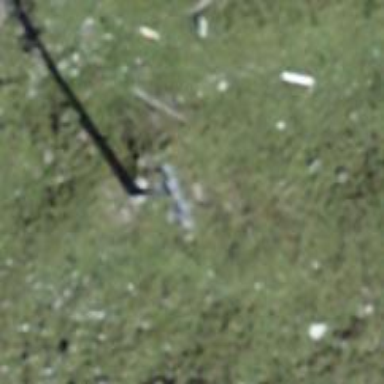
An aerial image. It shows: Pylon used for aerialway.